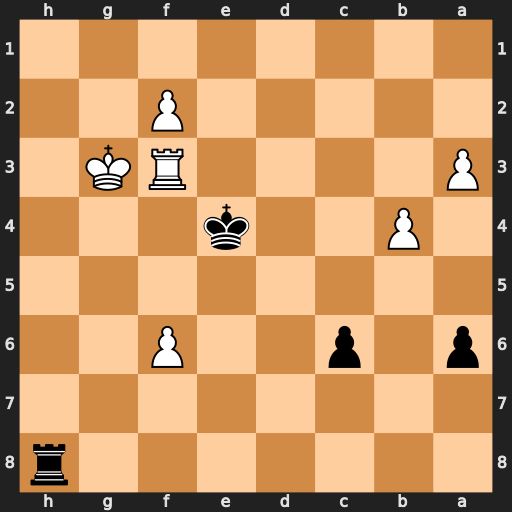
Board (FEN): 7r/8/p1p2P2/8/1P2k3/P4RK1/5P2/8
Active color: b
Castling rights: -
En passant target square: -
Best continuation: Rg8+ Kh4 Kxf3